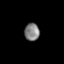
Tissue: lung
Cell type: Endothelial cells
Senescence score: 0.1564
Nuclear area (px): 256
Mean DAPI intensity: 129.492